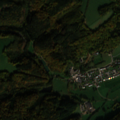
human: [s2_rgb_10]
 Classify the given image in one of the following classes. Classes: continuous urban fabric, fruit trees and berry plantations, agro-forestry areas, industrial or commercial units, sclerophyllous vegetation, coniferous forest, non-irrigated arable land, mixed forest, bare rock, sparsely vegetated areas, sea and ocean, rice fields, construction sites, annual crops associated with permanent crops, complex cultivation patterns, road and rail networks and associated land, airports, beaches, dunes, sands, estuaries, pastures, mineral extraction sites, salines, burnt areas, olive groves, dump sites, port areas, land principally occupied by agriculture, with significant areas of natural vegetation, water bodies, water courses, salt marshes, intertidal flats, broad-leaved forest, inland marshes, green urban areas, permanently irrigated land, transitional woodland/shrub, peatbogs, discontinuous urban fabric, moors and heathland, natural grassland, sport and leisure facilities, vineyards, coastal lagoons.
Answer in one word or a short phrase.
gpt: pastures, complex cultivation patterns, coniferous forest, mixed forest